Current action and preconditions to check: path_clear

Your task: For each precondition in the list above, predict whether it will hold at this action.

Consider the current scene as observed from the mobile robot's camera, and analyze the predicted future states of all dynamic agents (e.g., people, animals, vehicles, or any moving entities) within the NEXT SECOND.

IMPORTANT: Only answer "very likely" if you are absolutely certain—based on strong, clear evidence—that a dynamic agent will violate the precondition in the predicted future state. Do NOT answer "very likely" for unlikely, ambiguous, or low-probability risks.

Ask yourself for each precondition: Is there a high probability, with clear and convincing evidence, that the predicted future states of any dynamic agent will interfere with the predicted future state of the currently executing action within the NEXT SECOND, causing that precondition to fail?

Assess the risk level based on these predictions. Use "likely" or "very likely" if motions create a clear risk of interference.

Use "neutral" or "improbable" if agents are nearby but their predicted paths are clearly diverging or non-conflicting.

Failure Risk Categories: "very improbable", "improbable", "neutral", "likely", "very likely"

Answer Format: Output ONLY the probability_of_failure value from these categories: "very improbable", "improbable", "neutral", "likely", "very likely"

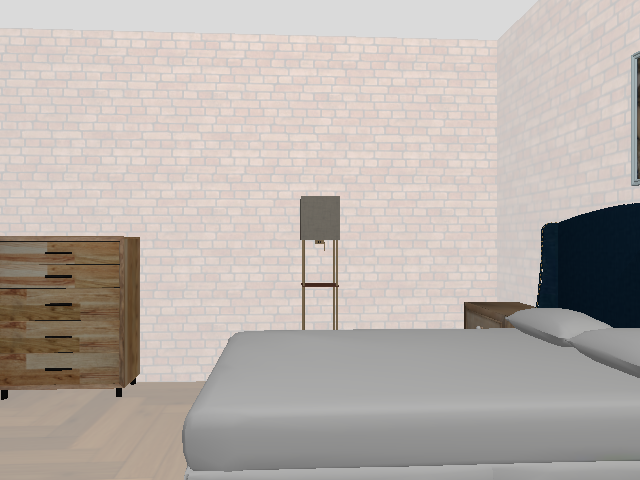

Answer: very improbable